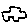
Label: car